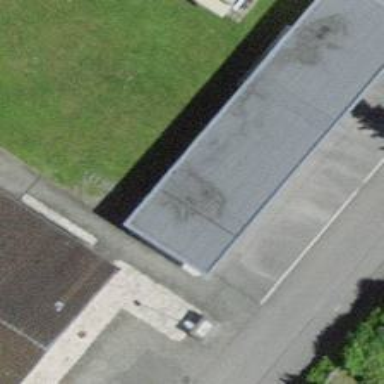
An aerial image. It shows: View of roof of building.